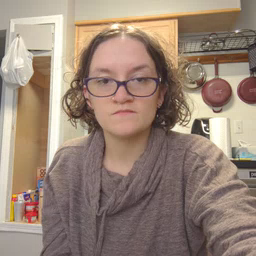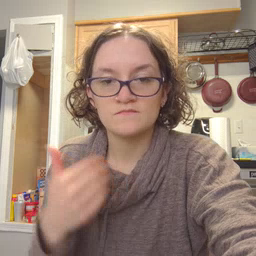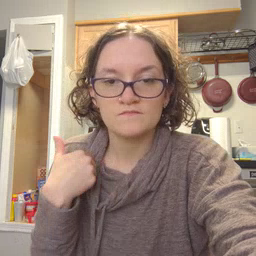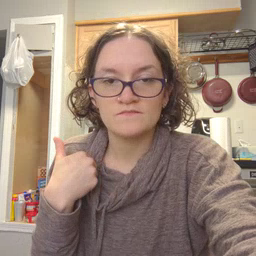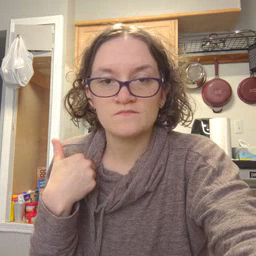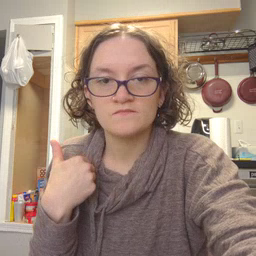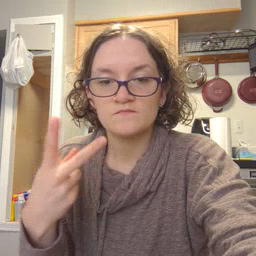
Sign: have